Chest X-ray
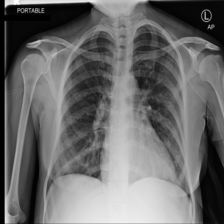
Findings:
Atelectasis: negative
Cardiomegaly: negative
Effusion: negative
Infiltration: negative
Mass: negative
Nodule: negative
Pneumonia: negative
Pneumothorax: negative
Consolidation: negative
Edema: negative
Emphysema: negative
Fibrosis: negative
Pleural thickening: negative
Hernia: negative